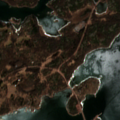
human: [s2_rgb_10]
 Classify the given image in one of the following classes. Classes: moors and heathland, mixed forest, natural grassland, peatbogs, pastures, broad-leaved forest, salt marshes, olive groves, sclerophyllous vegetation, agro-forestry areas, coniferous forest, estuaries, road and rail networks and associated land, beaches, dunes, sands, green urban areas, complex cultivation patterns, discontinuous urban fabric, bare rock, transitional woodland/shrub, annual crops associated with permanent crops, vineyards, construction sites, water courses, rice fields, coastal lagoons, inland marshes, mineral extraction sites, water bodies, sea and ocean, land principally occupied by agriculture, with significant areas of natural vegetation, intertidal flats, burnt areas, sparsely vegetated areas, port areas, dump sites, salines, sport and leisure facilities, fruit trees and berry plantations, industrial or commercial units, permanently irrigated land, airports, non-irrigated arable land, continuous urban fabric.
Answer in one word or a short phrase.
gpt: broad-leaved forest, sea and ocean